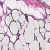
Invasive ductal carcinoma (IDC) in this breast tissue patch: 0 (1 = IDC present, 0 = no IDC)